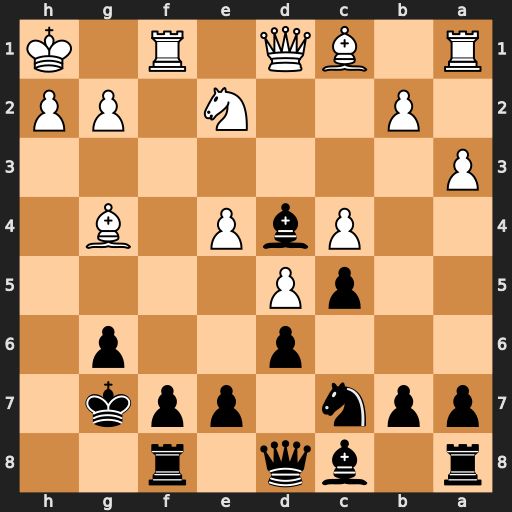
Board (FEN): r1bq1r2/ppn1ppk1/3p2p1/2pP4/2PbP1B1/P7/1P2N1PP/R1BQ1R1K
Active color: b
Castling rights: -
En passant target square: -
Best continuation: Bxg4